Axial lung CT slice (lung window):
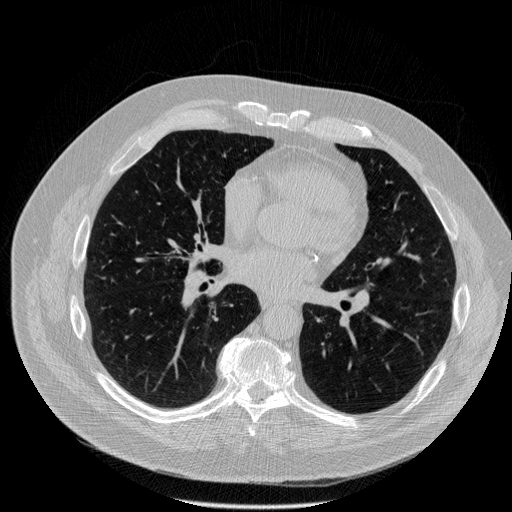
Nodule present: no